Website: apple-inc
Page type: customer-info-address
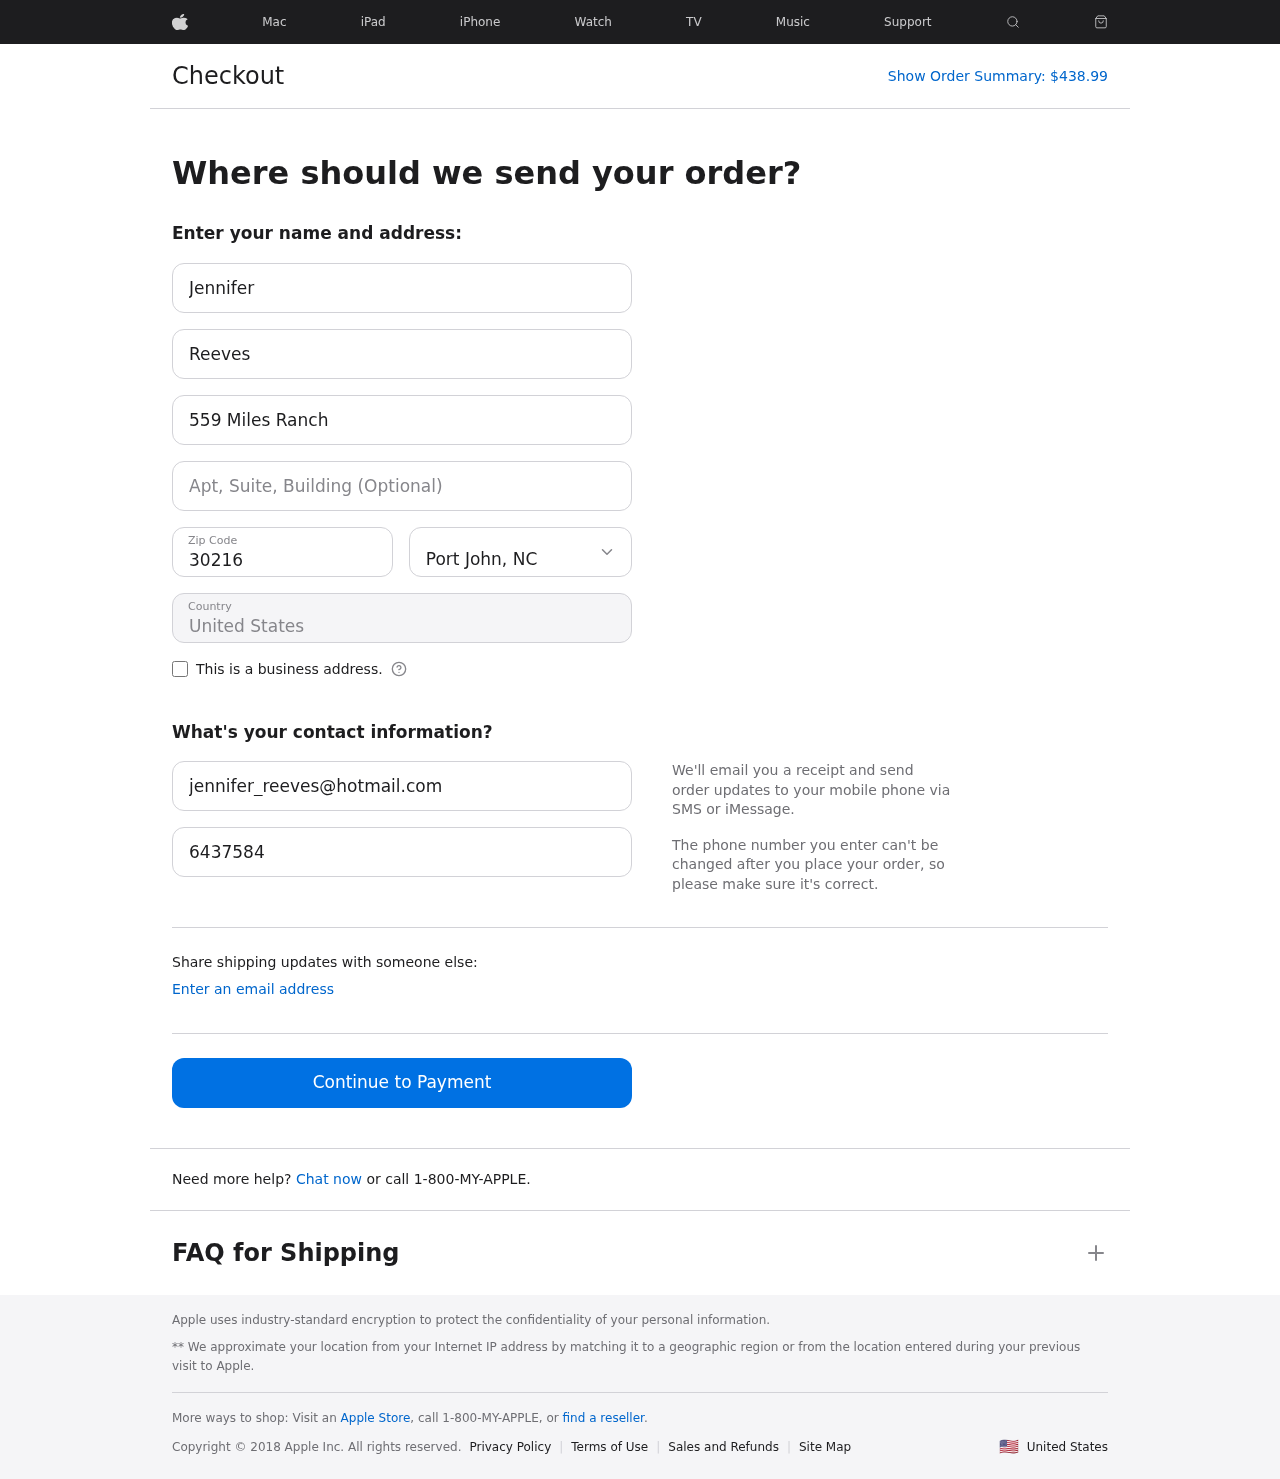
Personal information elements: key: PII_CITY_STATE
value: Port John, NC
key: PII_COUNTRY
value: United States
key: PII_EMAIL
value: jennifer_reeves@hotmail.com
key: PII_FIRSTNAME
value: Jennifer
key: PII_LASTNAME
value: Reeves
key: PII_PHONE
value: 6437584972
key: PII_POSTCODE
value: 30216
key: PII_STREET
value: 559 Miles Ranch
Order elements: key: ORDER_TOTAL
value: $438.99